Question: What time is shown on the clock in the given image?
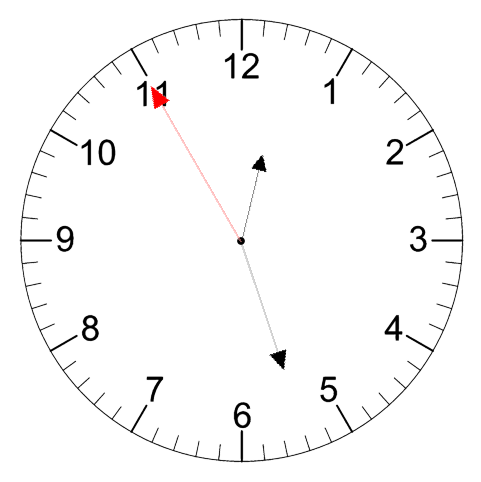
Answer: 12:26:55